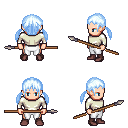
a pixel art fantasy rpg character, male body template, human, light skin, white long-sleeve shirt, white pants, white cyan twin-tailed hairstyle, maroon shoes, spear, four views (front, back, left, right), 2x2 character sprite sheet, small pixel art, hard edges, no anti-aliasing